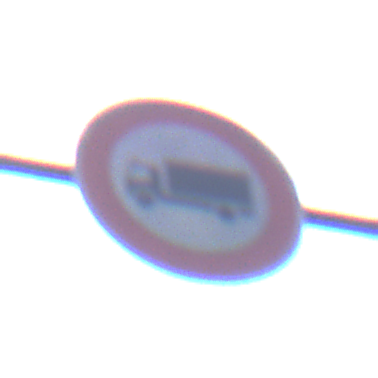
Verkehrszeichen: VerbotFuerKraftfahrzeugeUeberDreiKommaFuenfTonnen
Umgebung: Outdoor, Nature
Tageszeit: MorningAfternoon
Wetter: Overcast
Licht: Natural
Jahreszeit: Winter
Kontrast: LowContrast